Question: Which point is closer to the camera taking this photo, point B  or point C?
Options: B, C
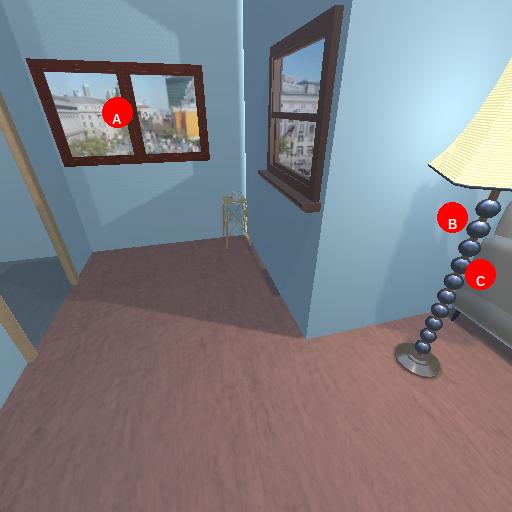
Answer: B